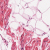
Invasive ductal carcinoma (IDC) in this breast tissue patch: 0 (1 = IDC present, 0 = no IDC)